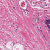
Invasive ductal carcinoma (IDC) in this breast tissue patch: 0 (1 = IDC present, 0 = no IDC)